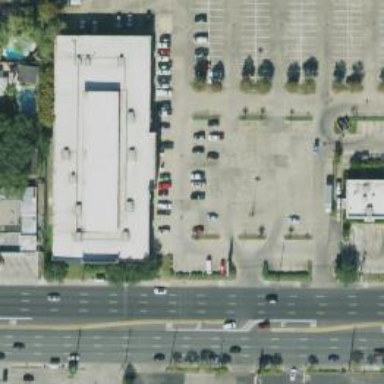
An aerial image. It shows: Parking space.